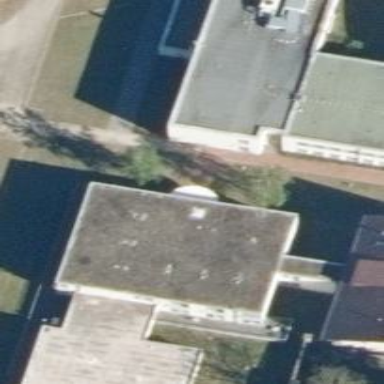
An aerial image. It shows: Hospital building with flat grey roof.